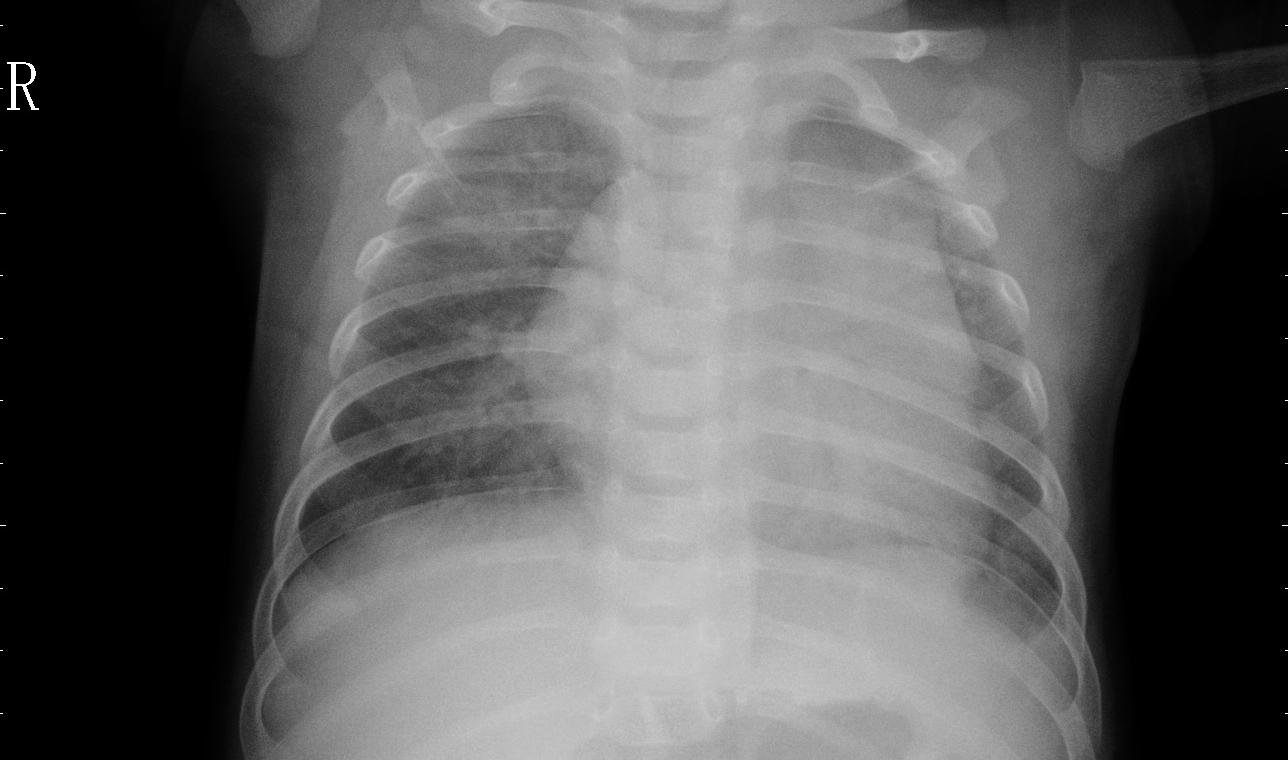
Diagnosis: PNEUMONIA